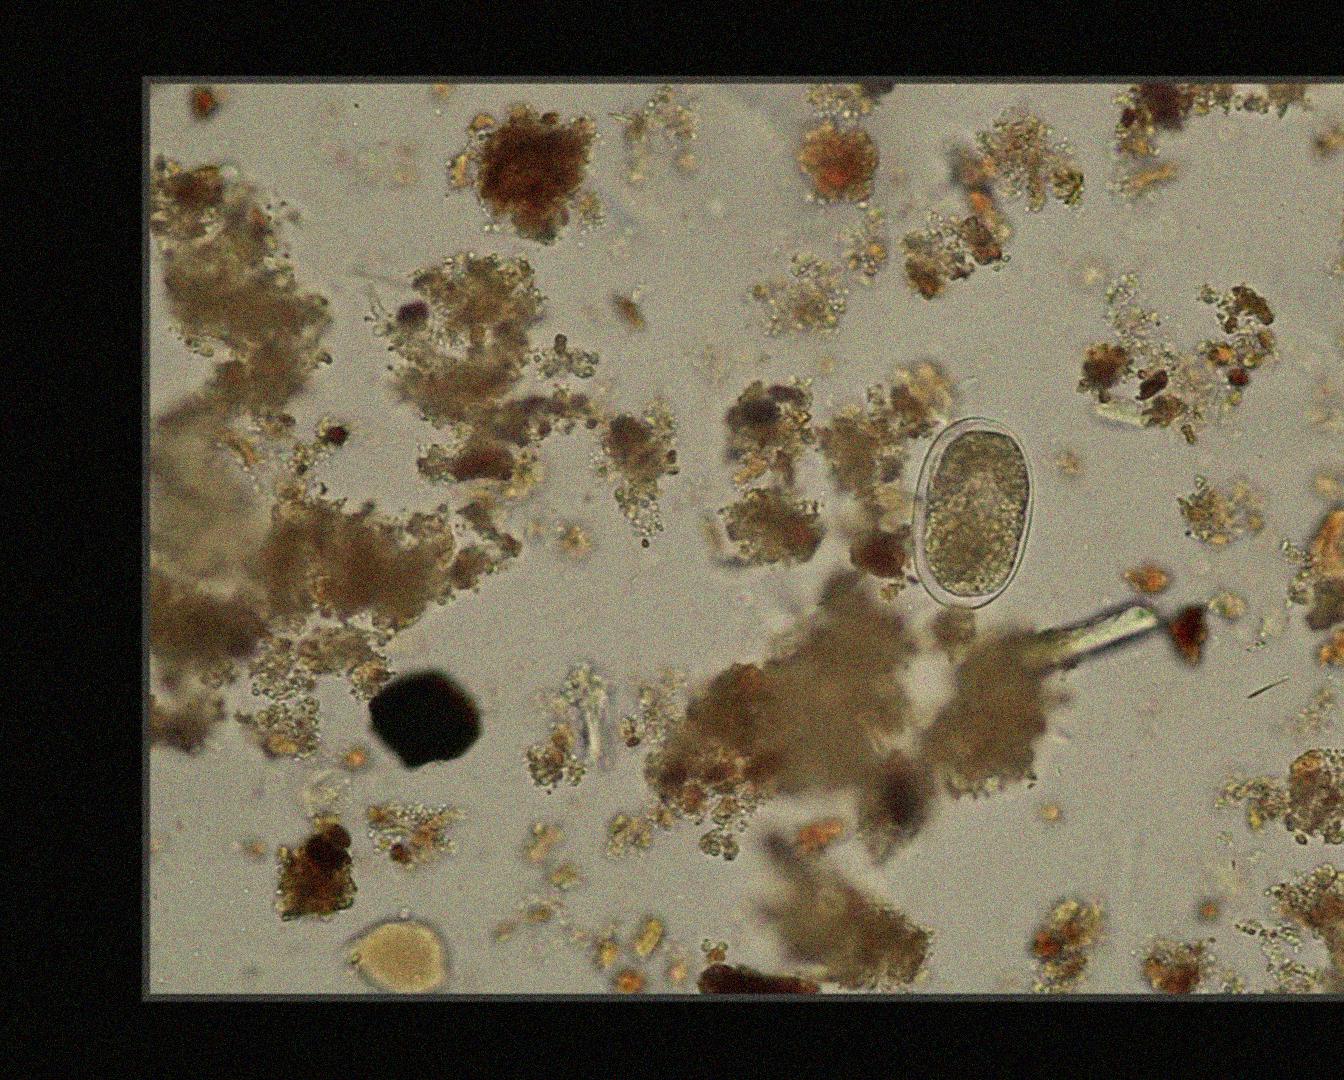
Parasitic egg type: Hookworm egg